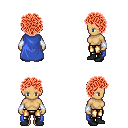
a pixel art fantasy rpg character, female body template, human, tanned skin, blue cape, gold greaves, red curly afro hairstyle, white cloth bracers, black shoes, four views (front, back, left, right), 2x2 character sprite sheet, small pixel art, hard edges, no anti-aliasing